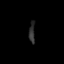
Tissue: lung
Cell type: Epithelial cells
Senescence score: 0.2225
Nuclear area (px): 118
Mean DAPI intensity: 47.636